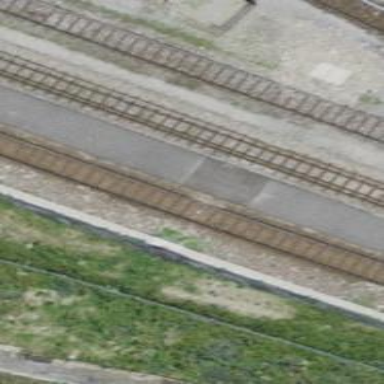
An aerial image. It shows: Railway siding with one electrified track and contact line for powering the train.